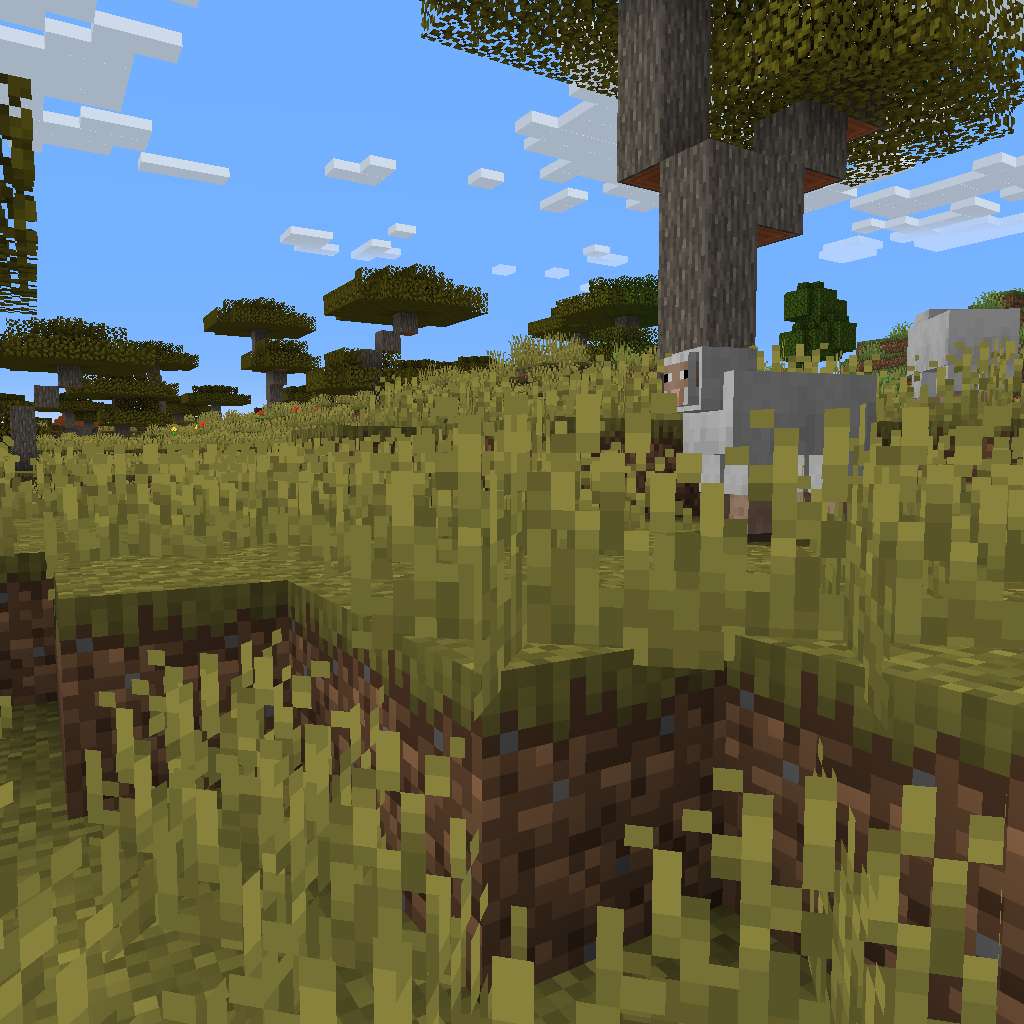
sheep in savanna